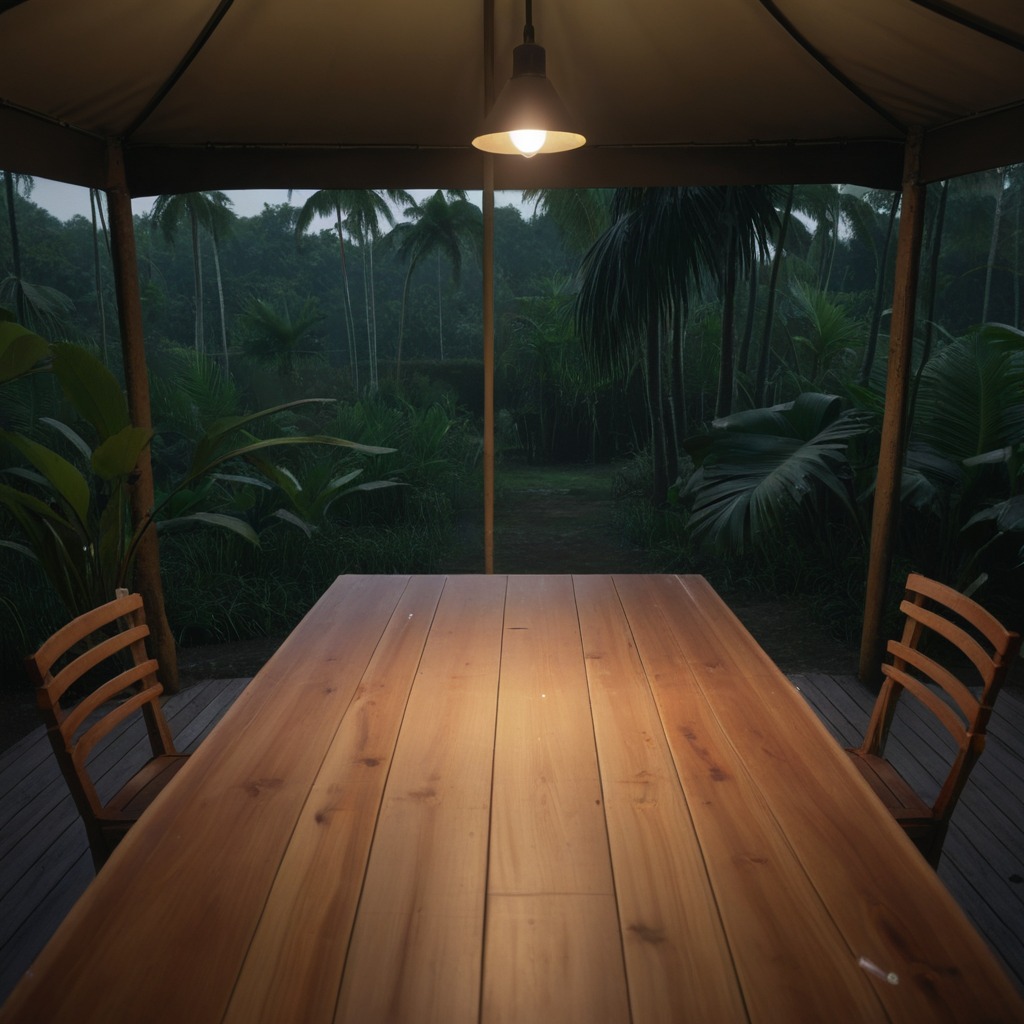
A metal screw is lying on the wooden table.